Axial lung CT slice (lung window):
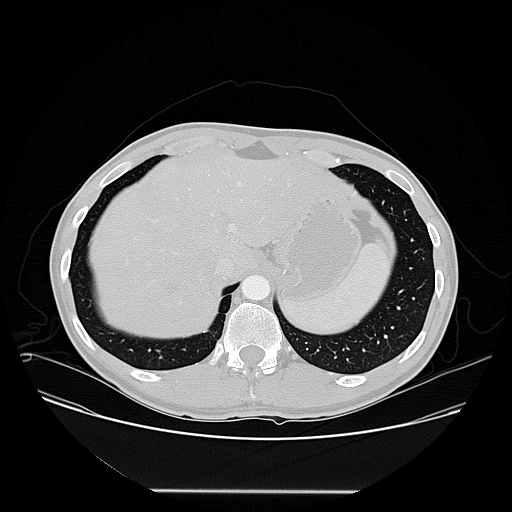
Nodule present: no